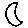
Label: moon